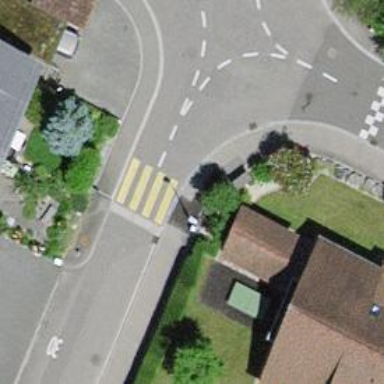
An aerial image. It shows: Zebra crossing on the road.